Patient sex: M
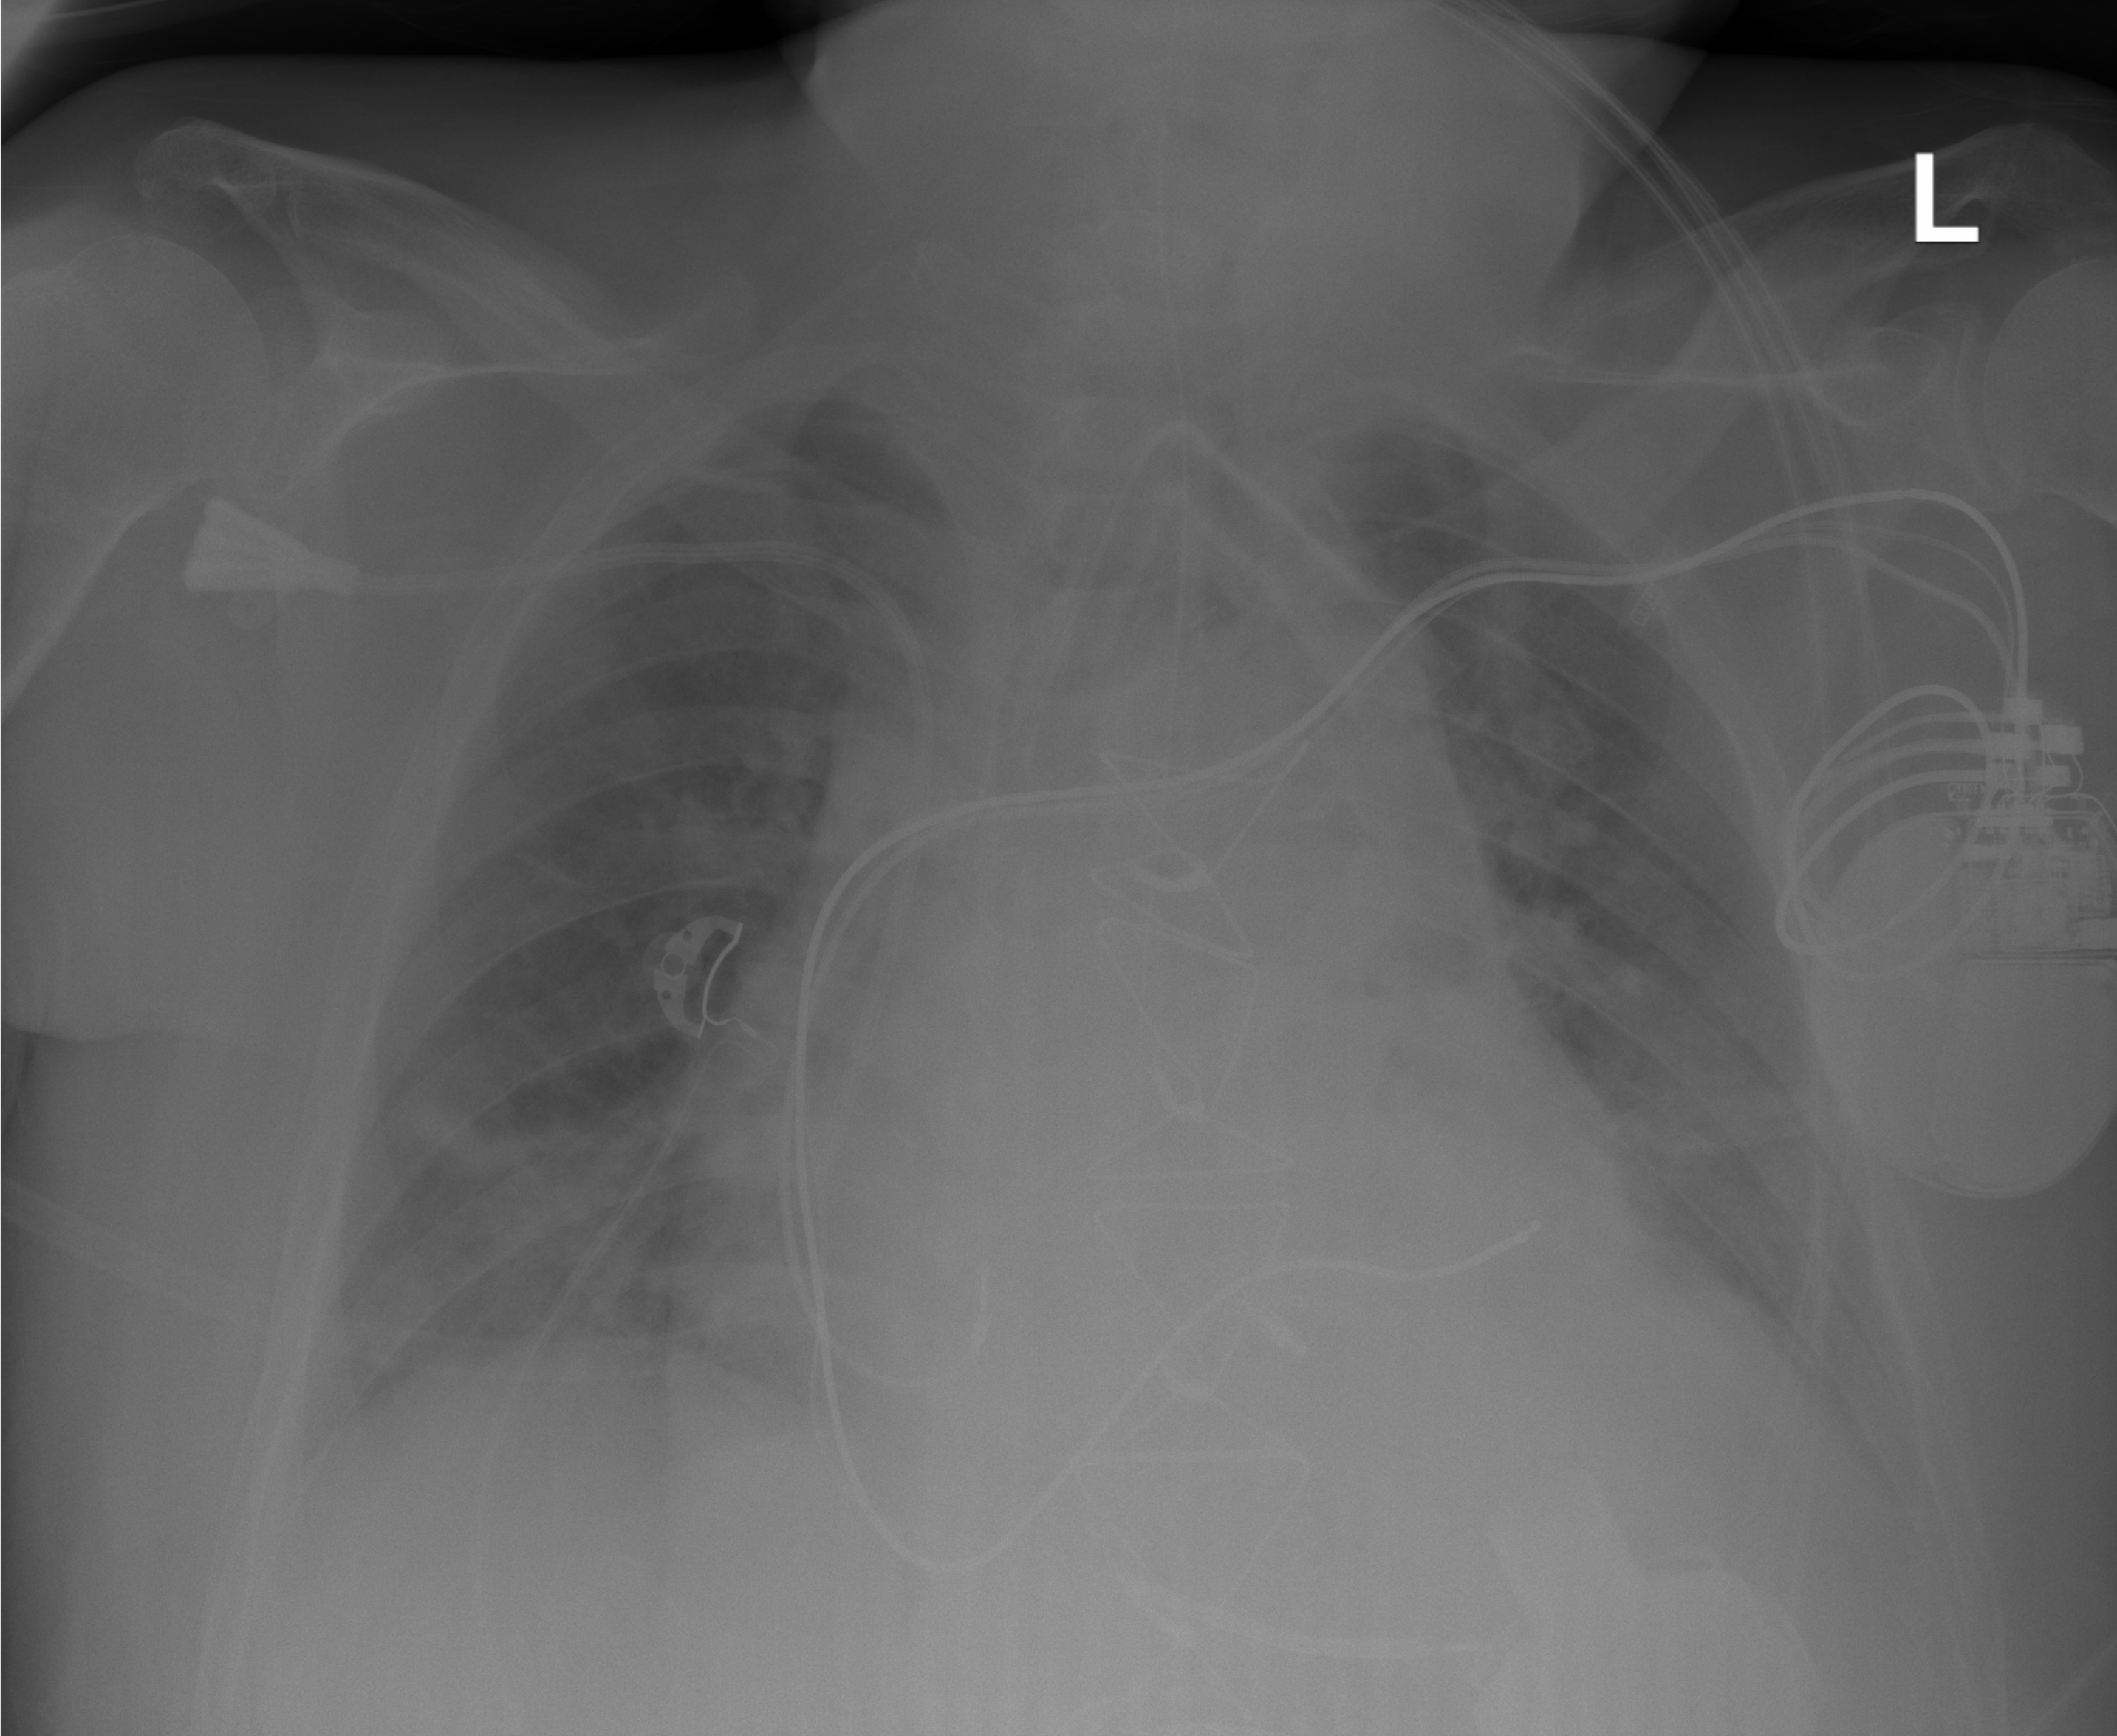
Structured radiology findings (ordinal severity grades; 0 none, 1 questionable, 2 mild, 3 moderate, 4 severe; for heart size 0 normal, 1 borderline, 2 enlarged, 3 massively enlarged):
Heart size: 3
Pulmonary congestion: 2
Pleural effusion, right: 2
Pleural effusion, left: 2
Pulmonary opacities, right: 0
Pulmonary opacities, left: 0
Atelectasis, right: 2
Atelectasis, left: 2